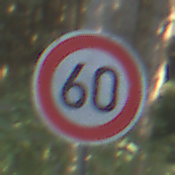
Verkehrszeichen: Geschwindigkeit60
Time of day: MorningAfternoon
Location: Outdoor (Nature)
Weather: Clear
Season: NotSpecified
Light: Natural